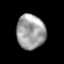
Tissue: prostate
Cell type: T cells
Senescence score: 0.2407
Nuclear area (px): 964
Mean DAPI intensity: 159.587